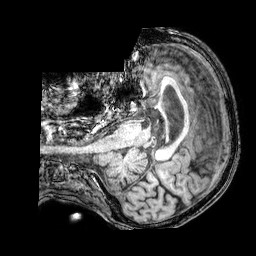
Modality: T1w
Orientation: axial
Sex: male
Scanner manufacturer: philips
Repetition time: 0.008264 s
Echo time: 0.00384 s